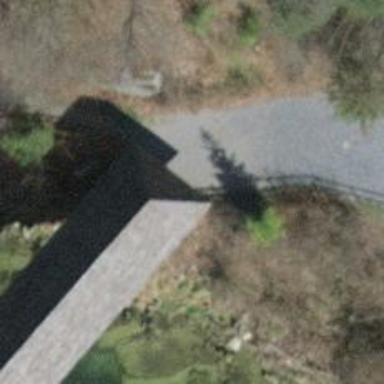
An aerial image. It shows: Historic bridge over footway.